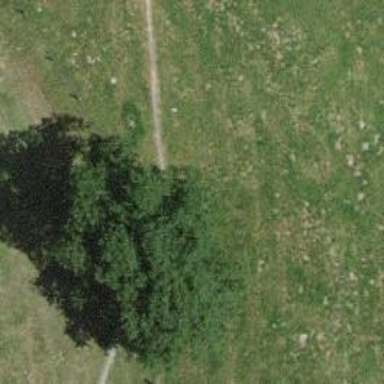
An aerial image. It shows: Path.